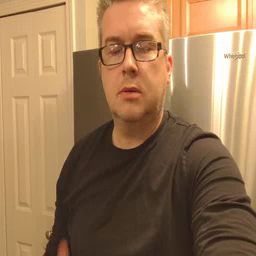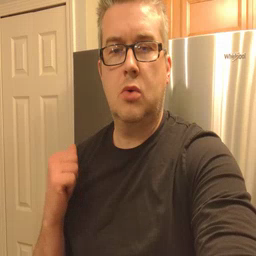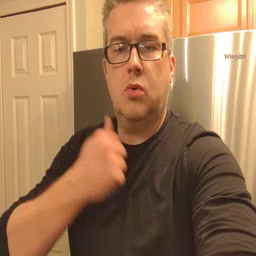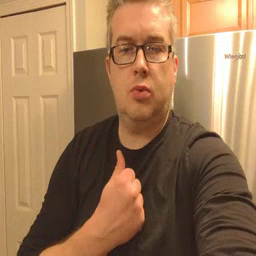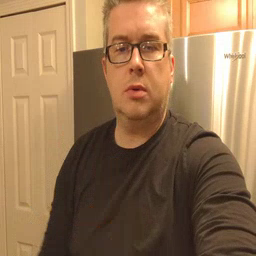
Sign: jacket